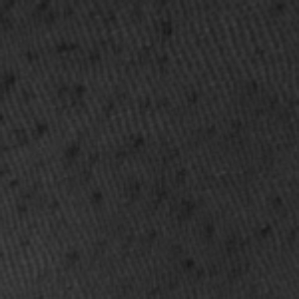
Label: frost